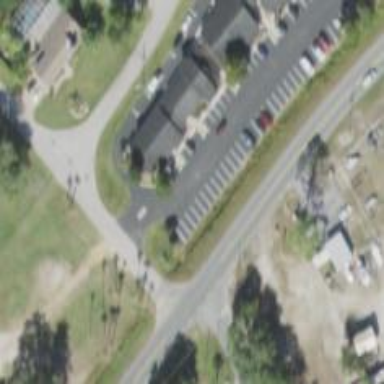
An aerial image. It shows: Parking area with asphalt surface.